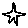
Label: star